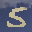
Label: 5